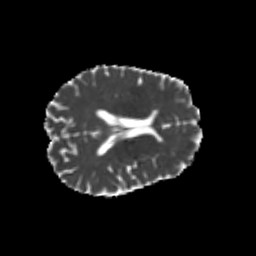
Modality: MD
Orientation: axial
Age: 26
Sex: male
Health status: healthy
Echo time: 0.074 s